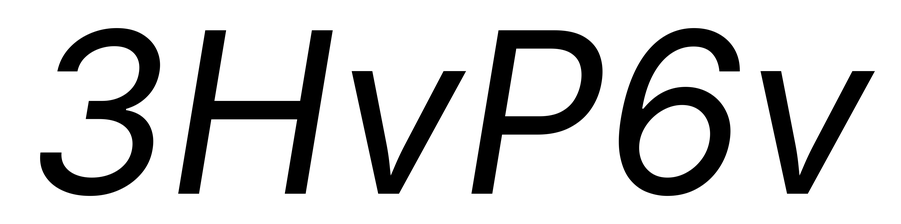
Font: Inter-Italic_Italic